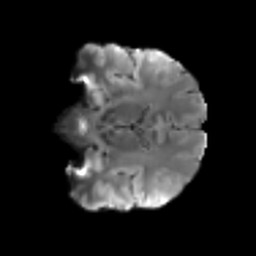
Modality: T2w
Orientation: coronal
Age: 35
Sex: male
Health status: healthy
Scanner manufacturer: siemens
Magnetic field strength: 3 T
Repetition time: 3.6 s
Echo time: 0.092 s